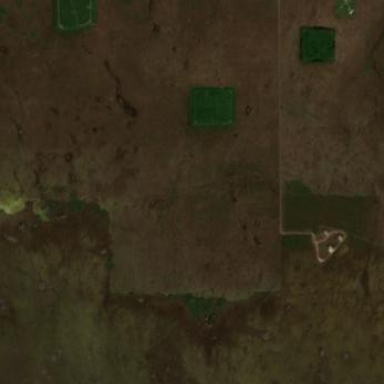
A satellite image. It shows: Wetland area characterized by wet meadow.